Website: lowes
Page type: customer-info-address
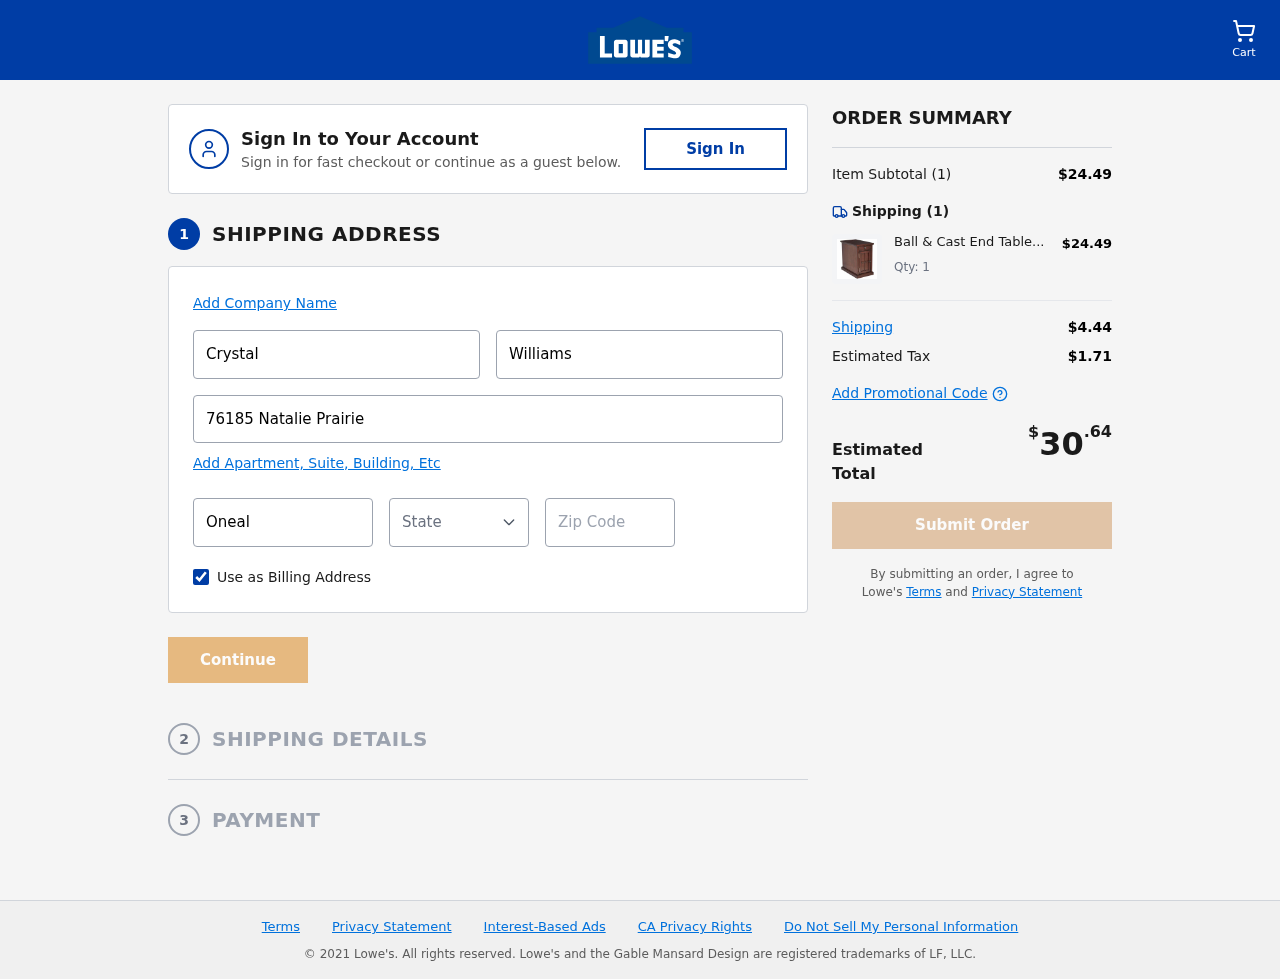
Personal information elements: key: PII_CITY
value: Onealburgh
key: PII_FIRSTNAME
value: Crystal
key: PII_LASTNAME
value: Williams
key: PII_POSTCODE
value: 85100
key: PII_STATE_ABBR
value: CT
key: PII_STREET
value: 76185 Natalie Prairie
Product elements: key: PRODUCT1_NAME
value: Ball & Cast End Table
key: PRODUCT1_PRICE
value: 24.49
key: PRODUCT1_QUANTITY
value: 1
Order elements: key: ORDER_NUM_ITEMS
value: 1
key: ORDER_SUBTOTAL
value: $24.49
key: ORDER_NUM_ITEMS2
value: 1
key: ORDER_SHIPPING_COST
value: $4.44
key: ORDER_TAX
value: $1.71
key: ORDER_TOTAL
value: $30.64